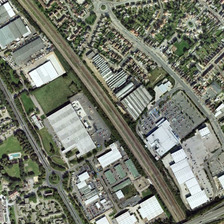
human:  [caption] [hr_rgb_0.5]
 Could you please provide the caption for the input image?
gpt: a large white building was built in the industrial area .

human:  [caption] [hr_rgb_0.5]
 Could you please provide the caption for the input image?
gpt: on both sides of the road is a huge industrial area .

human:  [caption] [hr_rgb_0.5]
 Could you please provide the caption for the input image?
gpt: a large white building was built in the industrial area .

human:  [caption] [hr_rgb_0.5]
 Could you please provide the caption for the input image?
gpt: on both sides of the road is a huge industrial area .

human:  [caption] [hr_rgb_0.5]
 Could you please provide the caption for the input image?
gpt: on both sides of the road is a huge industrial area .